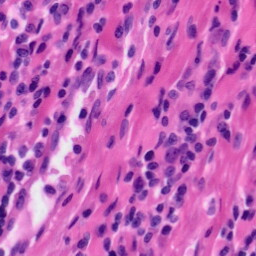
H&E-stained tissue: Tonsil